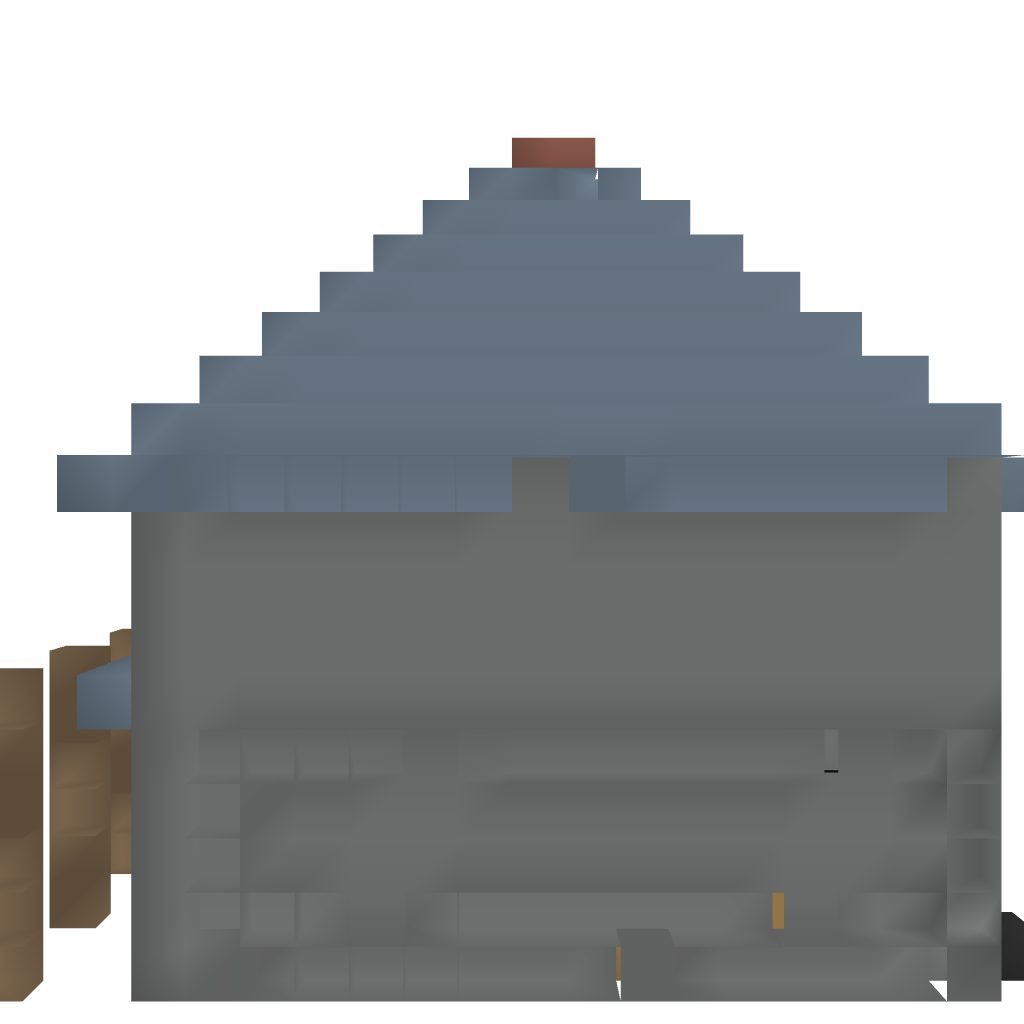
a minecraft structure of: Hotel